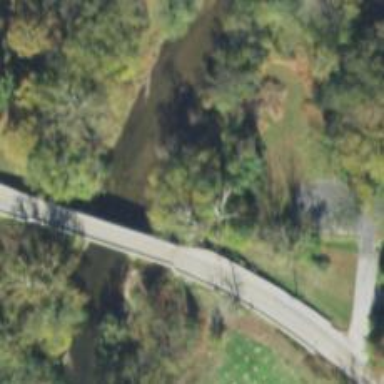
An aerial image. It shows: Secondary road with bridge.